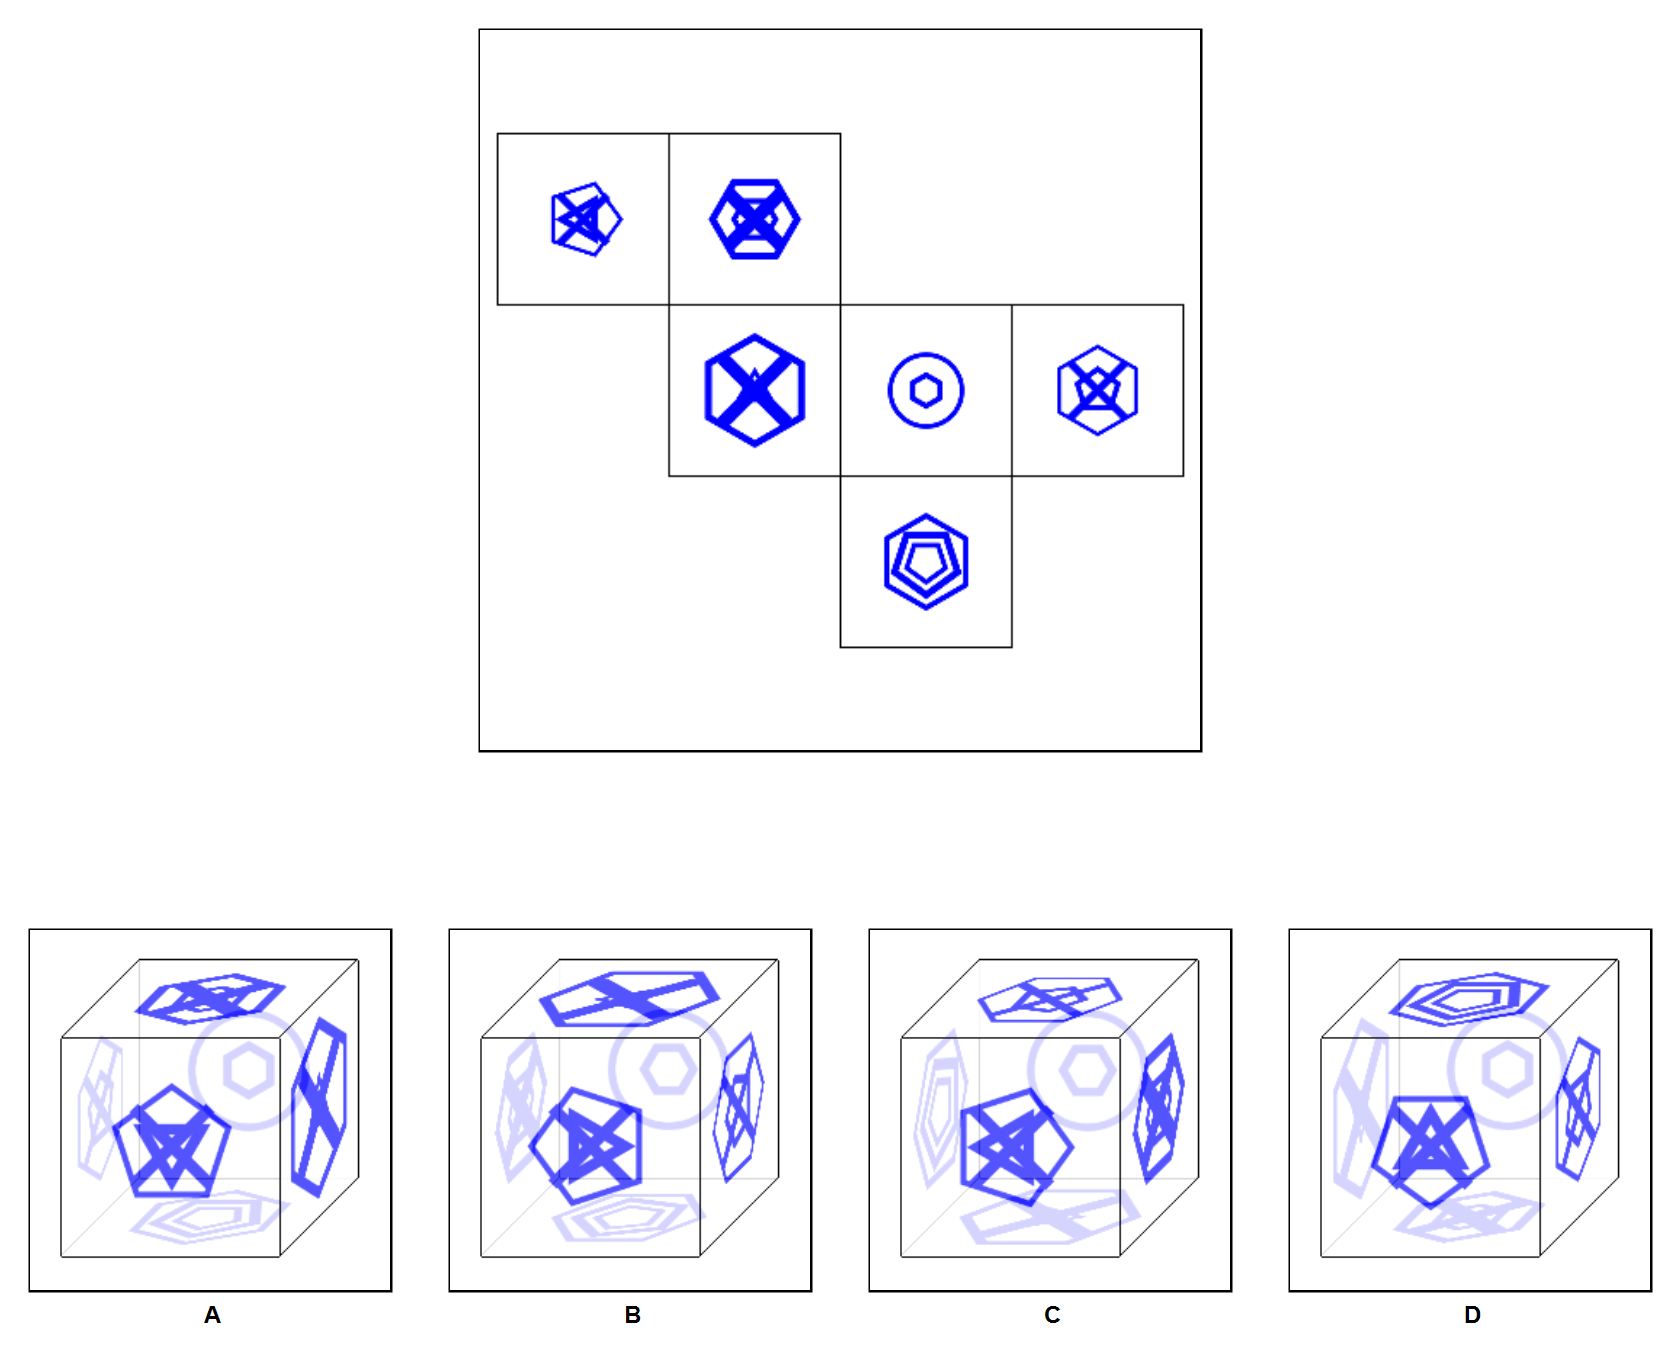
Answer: B